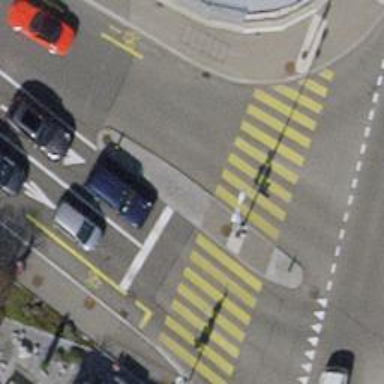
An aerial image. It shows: Crossing with traffic signals and zebra marking on the road. There is island at the crossing.